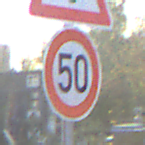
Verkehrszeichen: Geschwindigkeit50
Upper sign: Lichtzeichenanlage
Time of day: MorningAfternoon
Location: Outdoor (Urban)
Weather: PartlyCloudy
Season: NotSpecified
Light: Natural